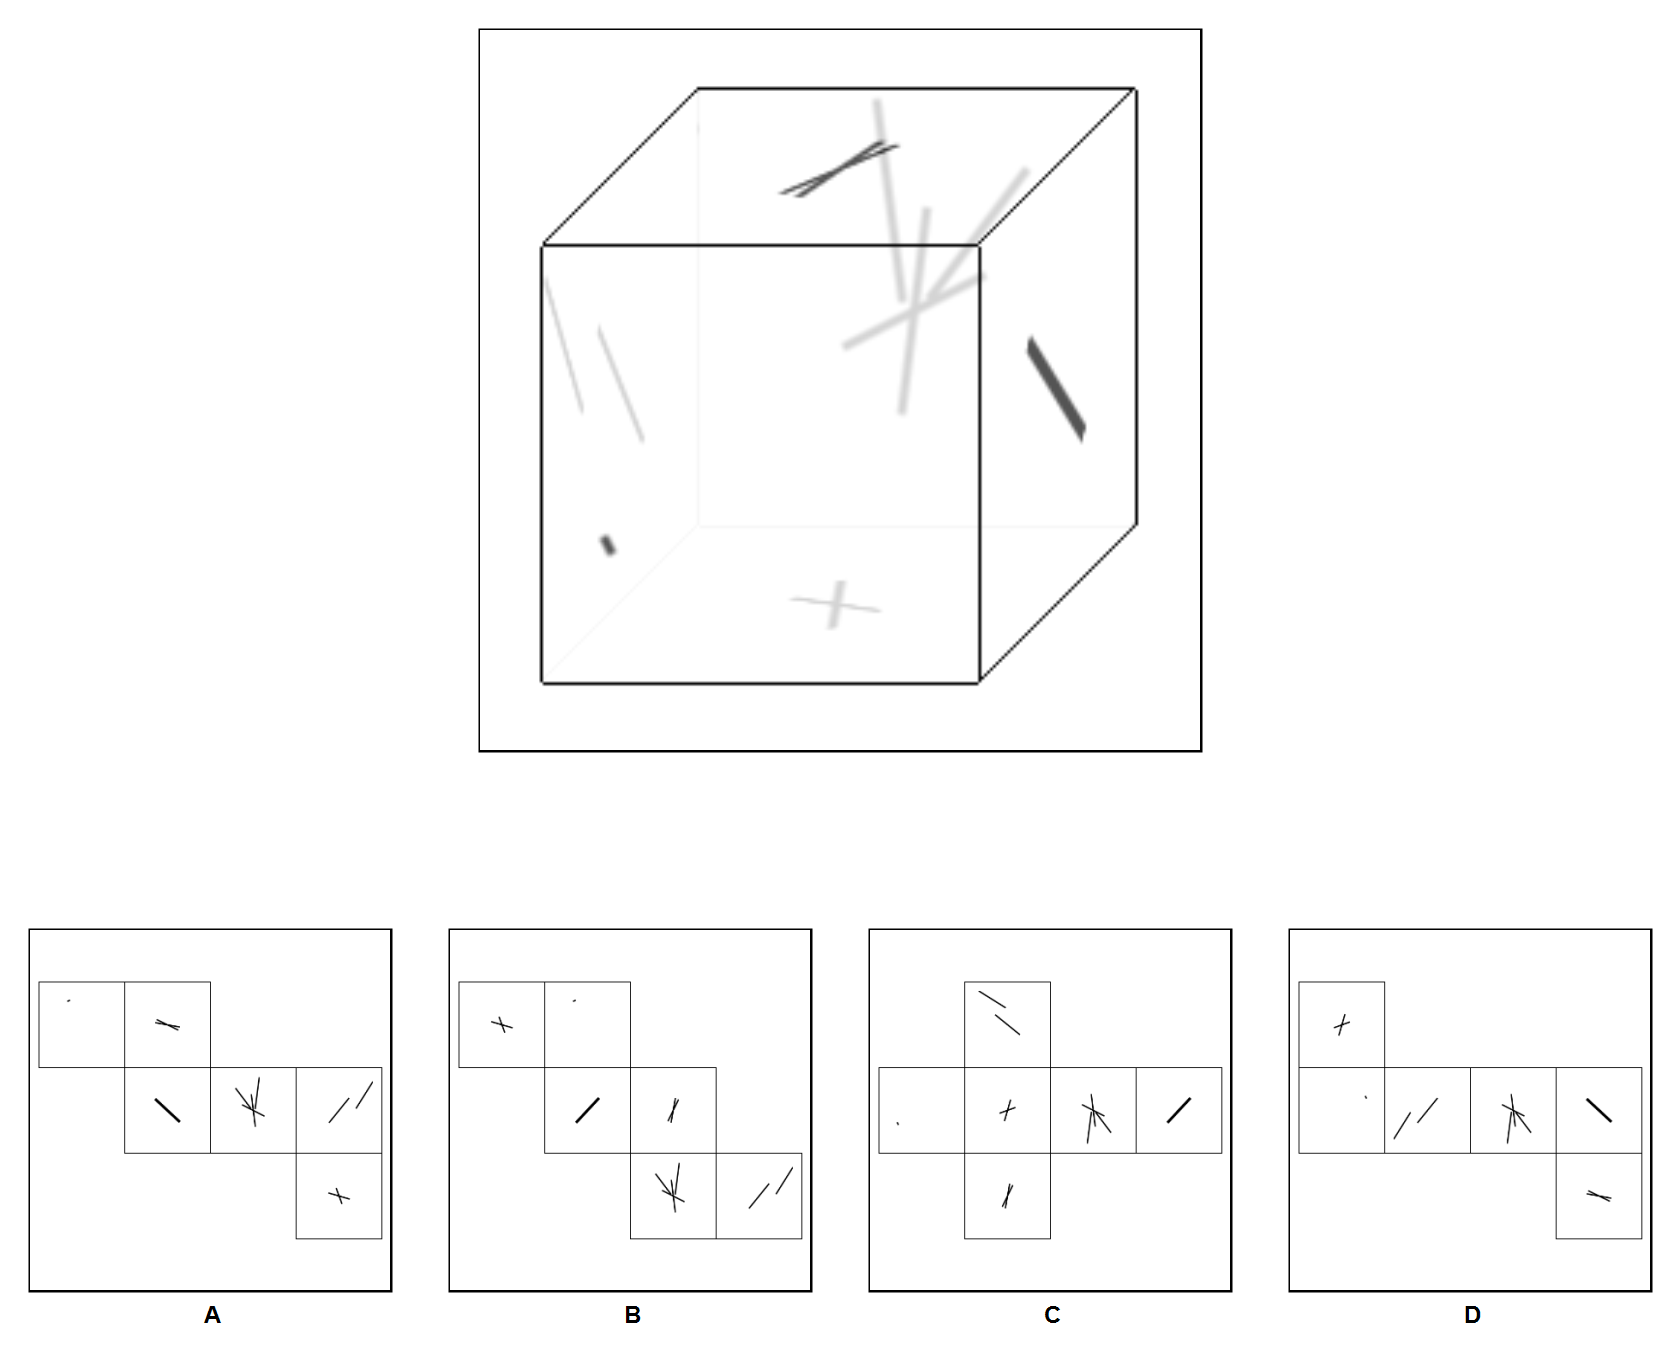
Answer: C